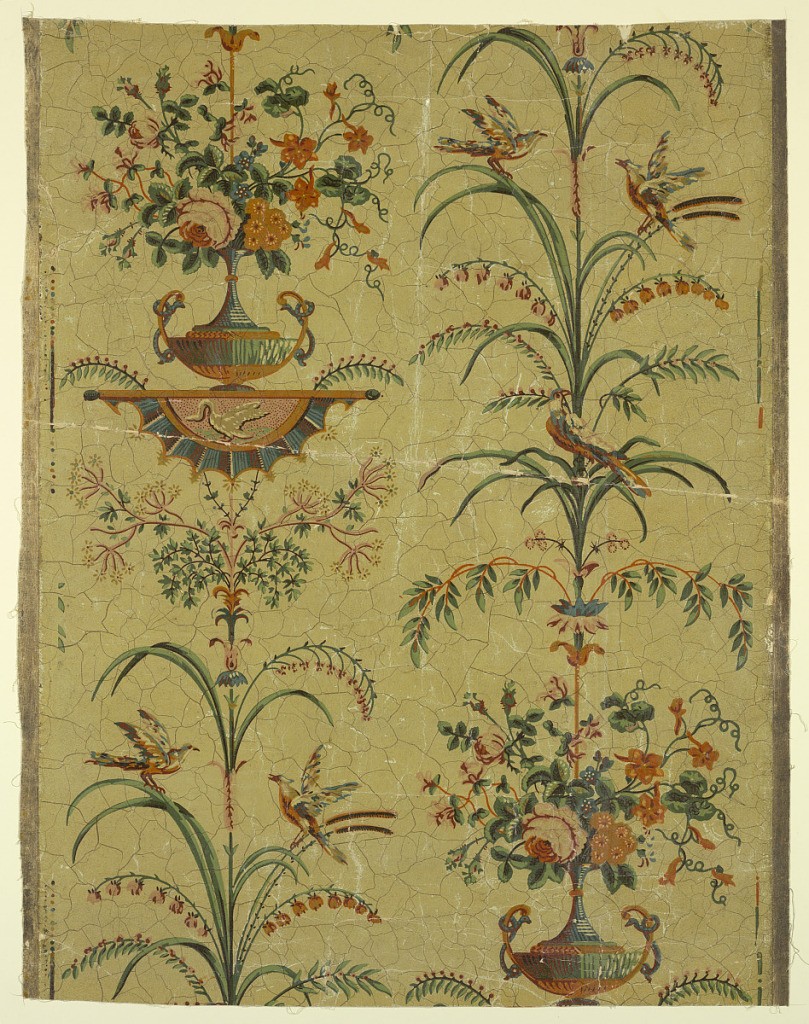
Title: Sidewall
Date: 1785–90
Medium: Block-printed on handmade paper
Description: Arabesque design. Full width showing drop-repeating axial design of cassolette from which grows a bouquet of flowers, developed into a vine on the upper branches of which are perching birds. Printed on a light yellow ground having a crackled finish.